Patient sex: F
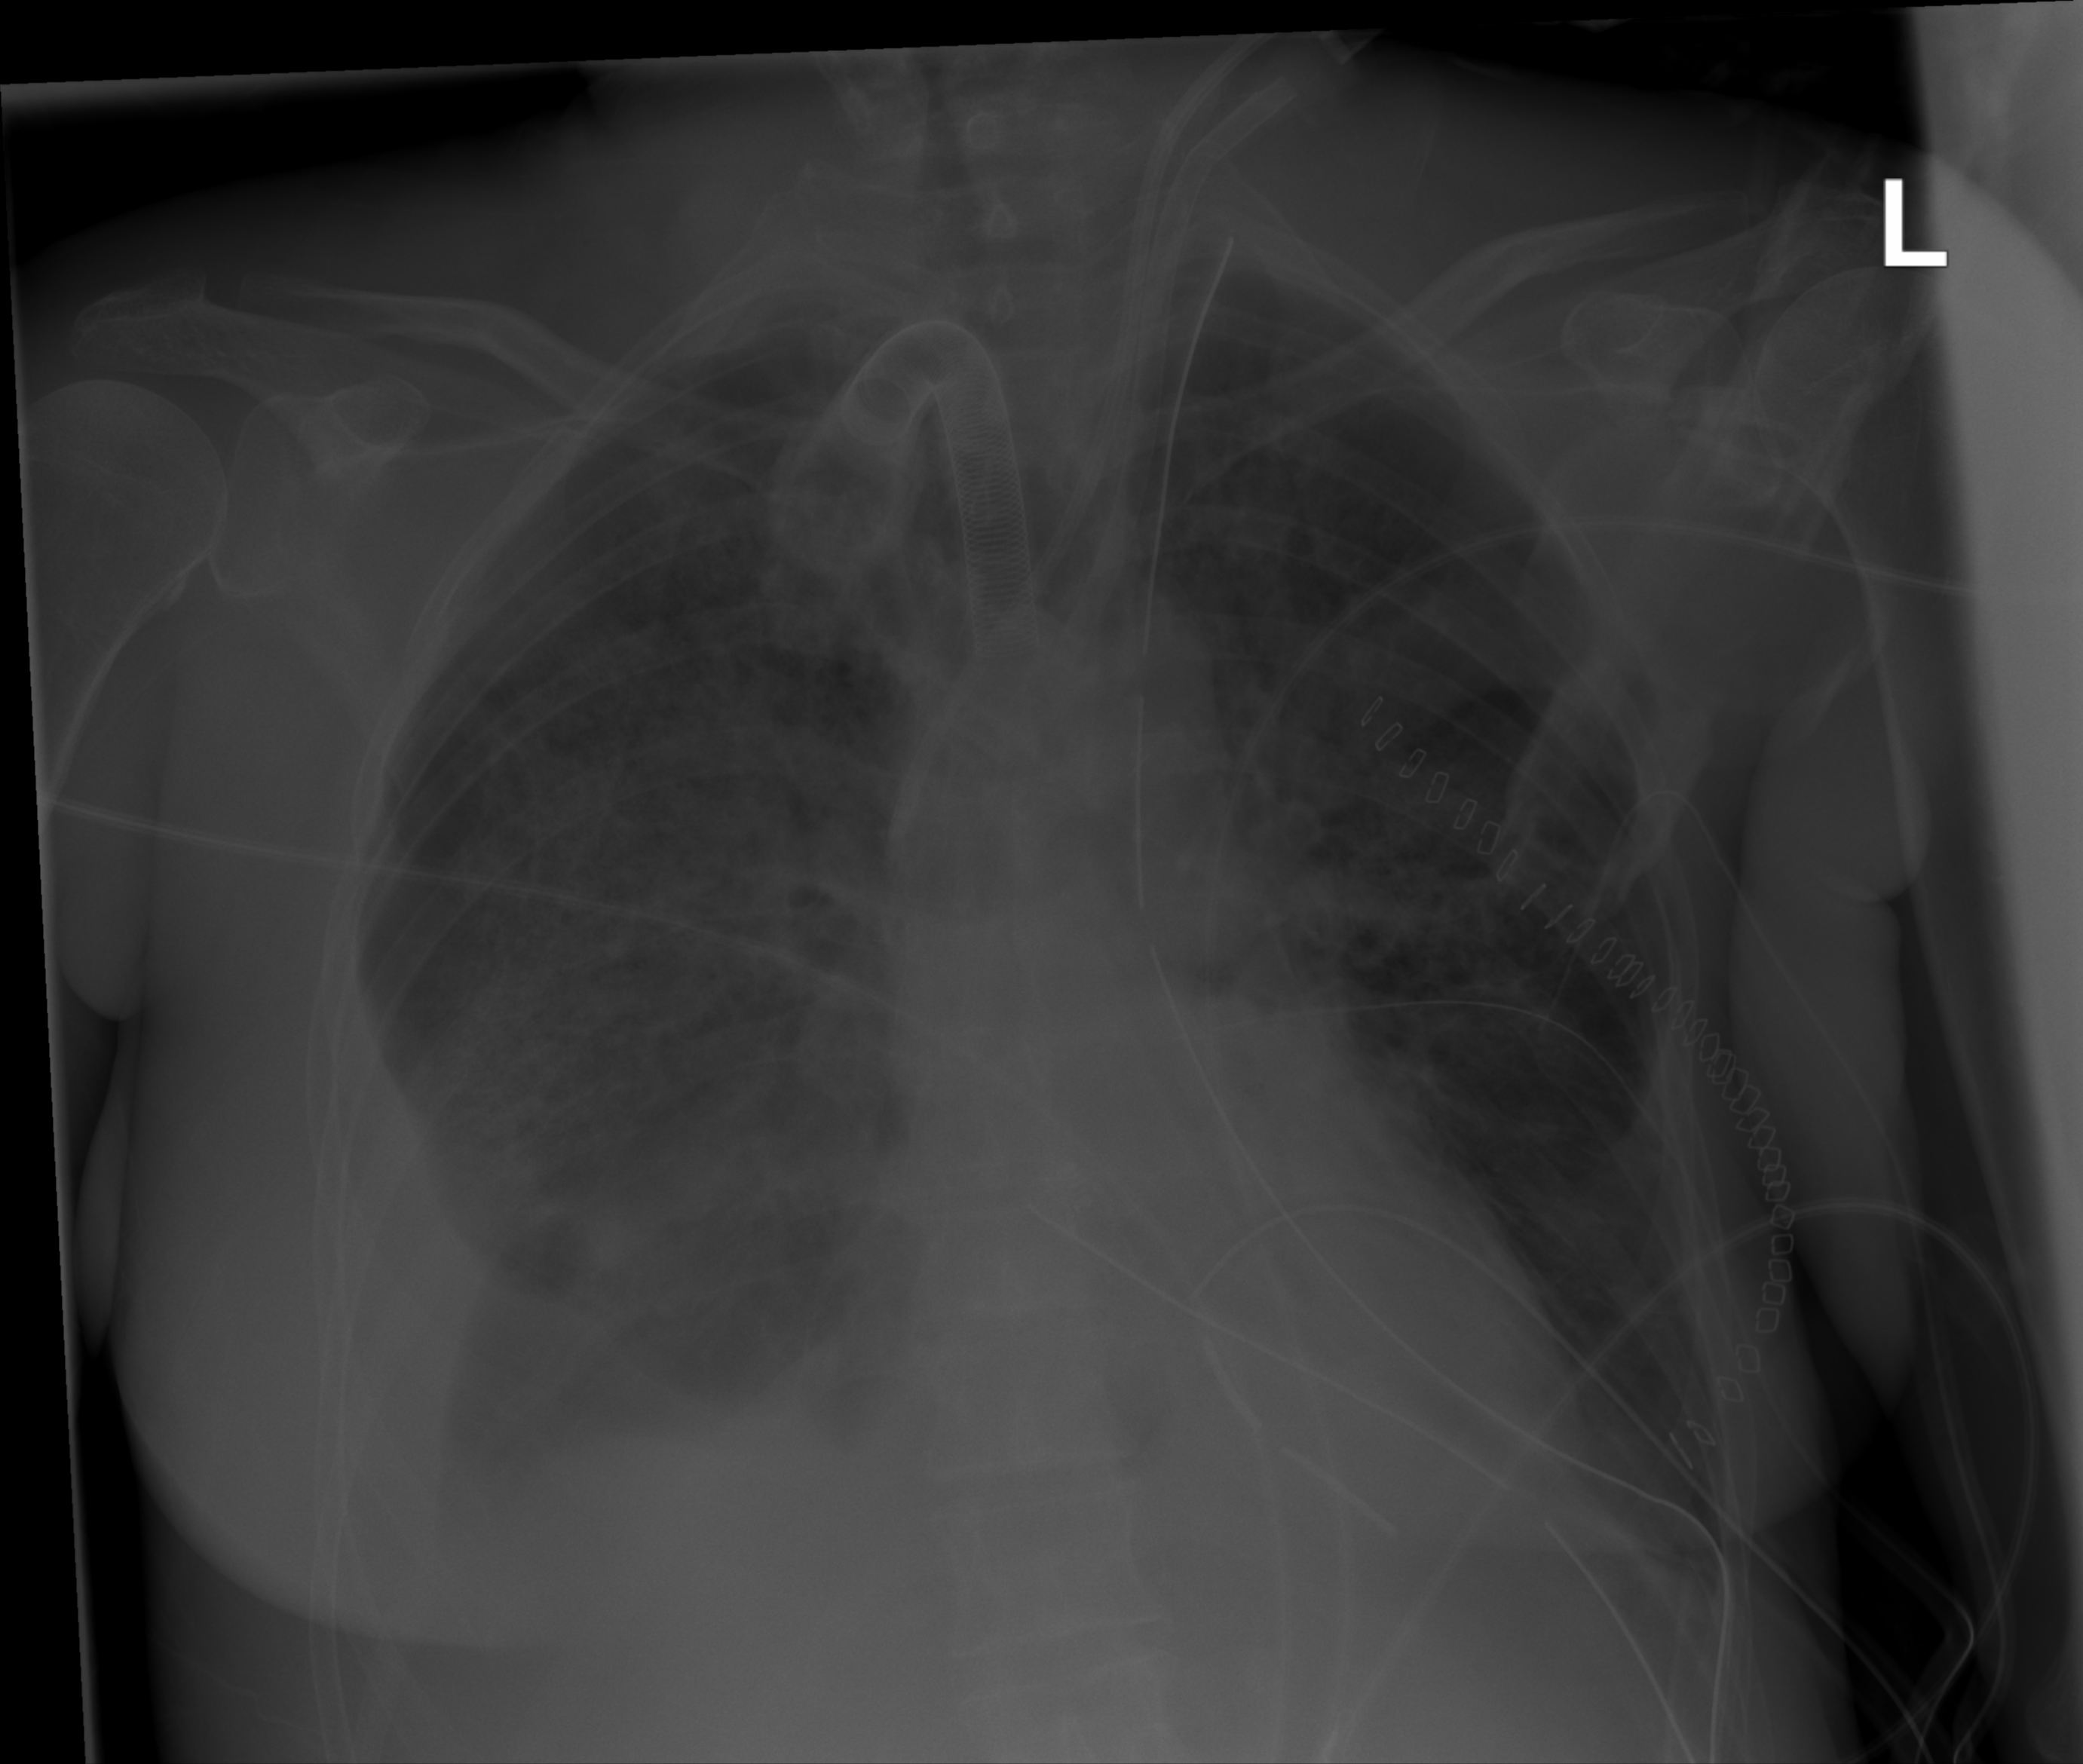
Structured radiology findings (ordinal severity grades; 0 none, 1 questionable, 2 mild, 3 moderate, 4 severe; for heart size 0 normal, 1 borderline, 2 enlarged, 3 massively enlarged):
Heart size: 0
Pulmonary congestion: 0
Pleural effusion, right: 2
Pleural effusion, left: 0
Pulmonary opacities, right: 3
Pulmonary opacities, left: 2
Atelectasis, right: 2
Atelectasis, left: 0